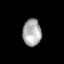
Tissue: lung
Cell type: Epithelial cells
Senescence score: 0.2339
Nuclear area (px): 492
Mean DAPI intensity: 169.494